Interaction volume radius: 10 \u00c5
Interaction volume height: 10 \u00c5
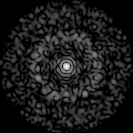
Disorder parameter: 0.8201